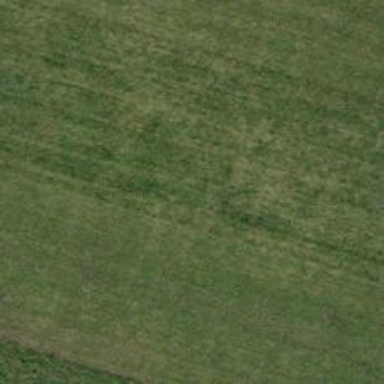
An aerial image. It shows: Taxiway at the airport covered in grass.